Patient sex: F
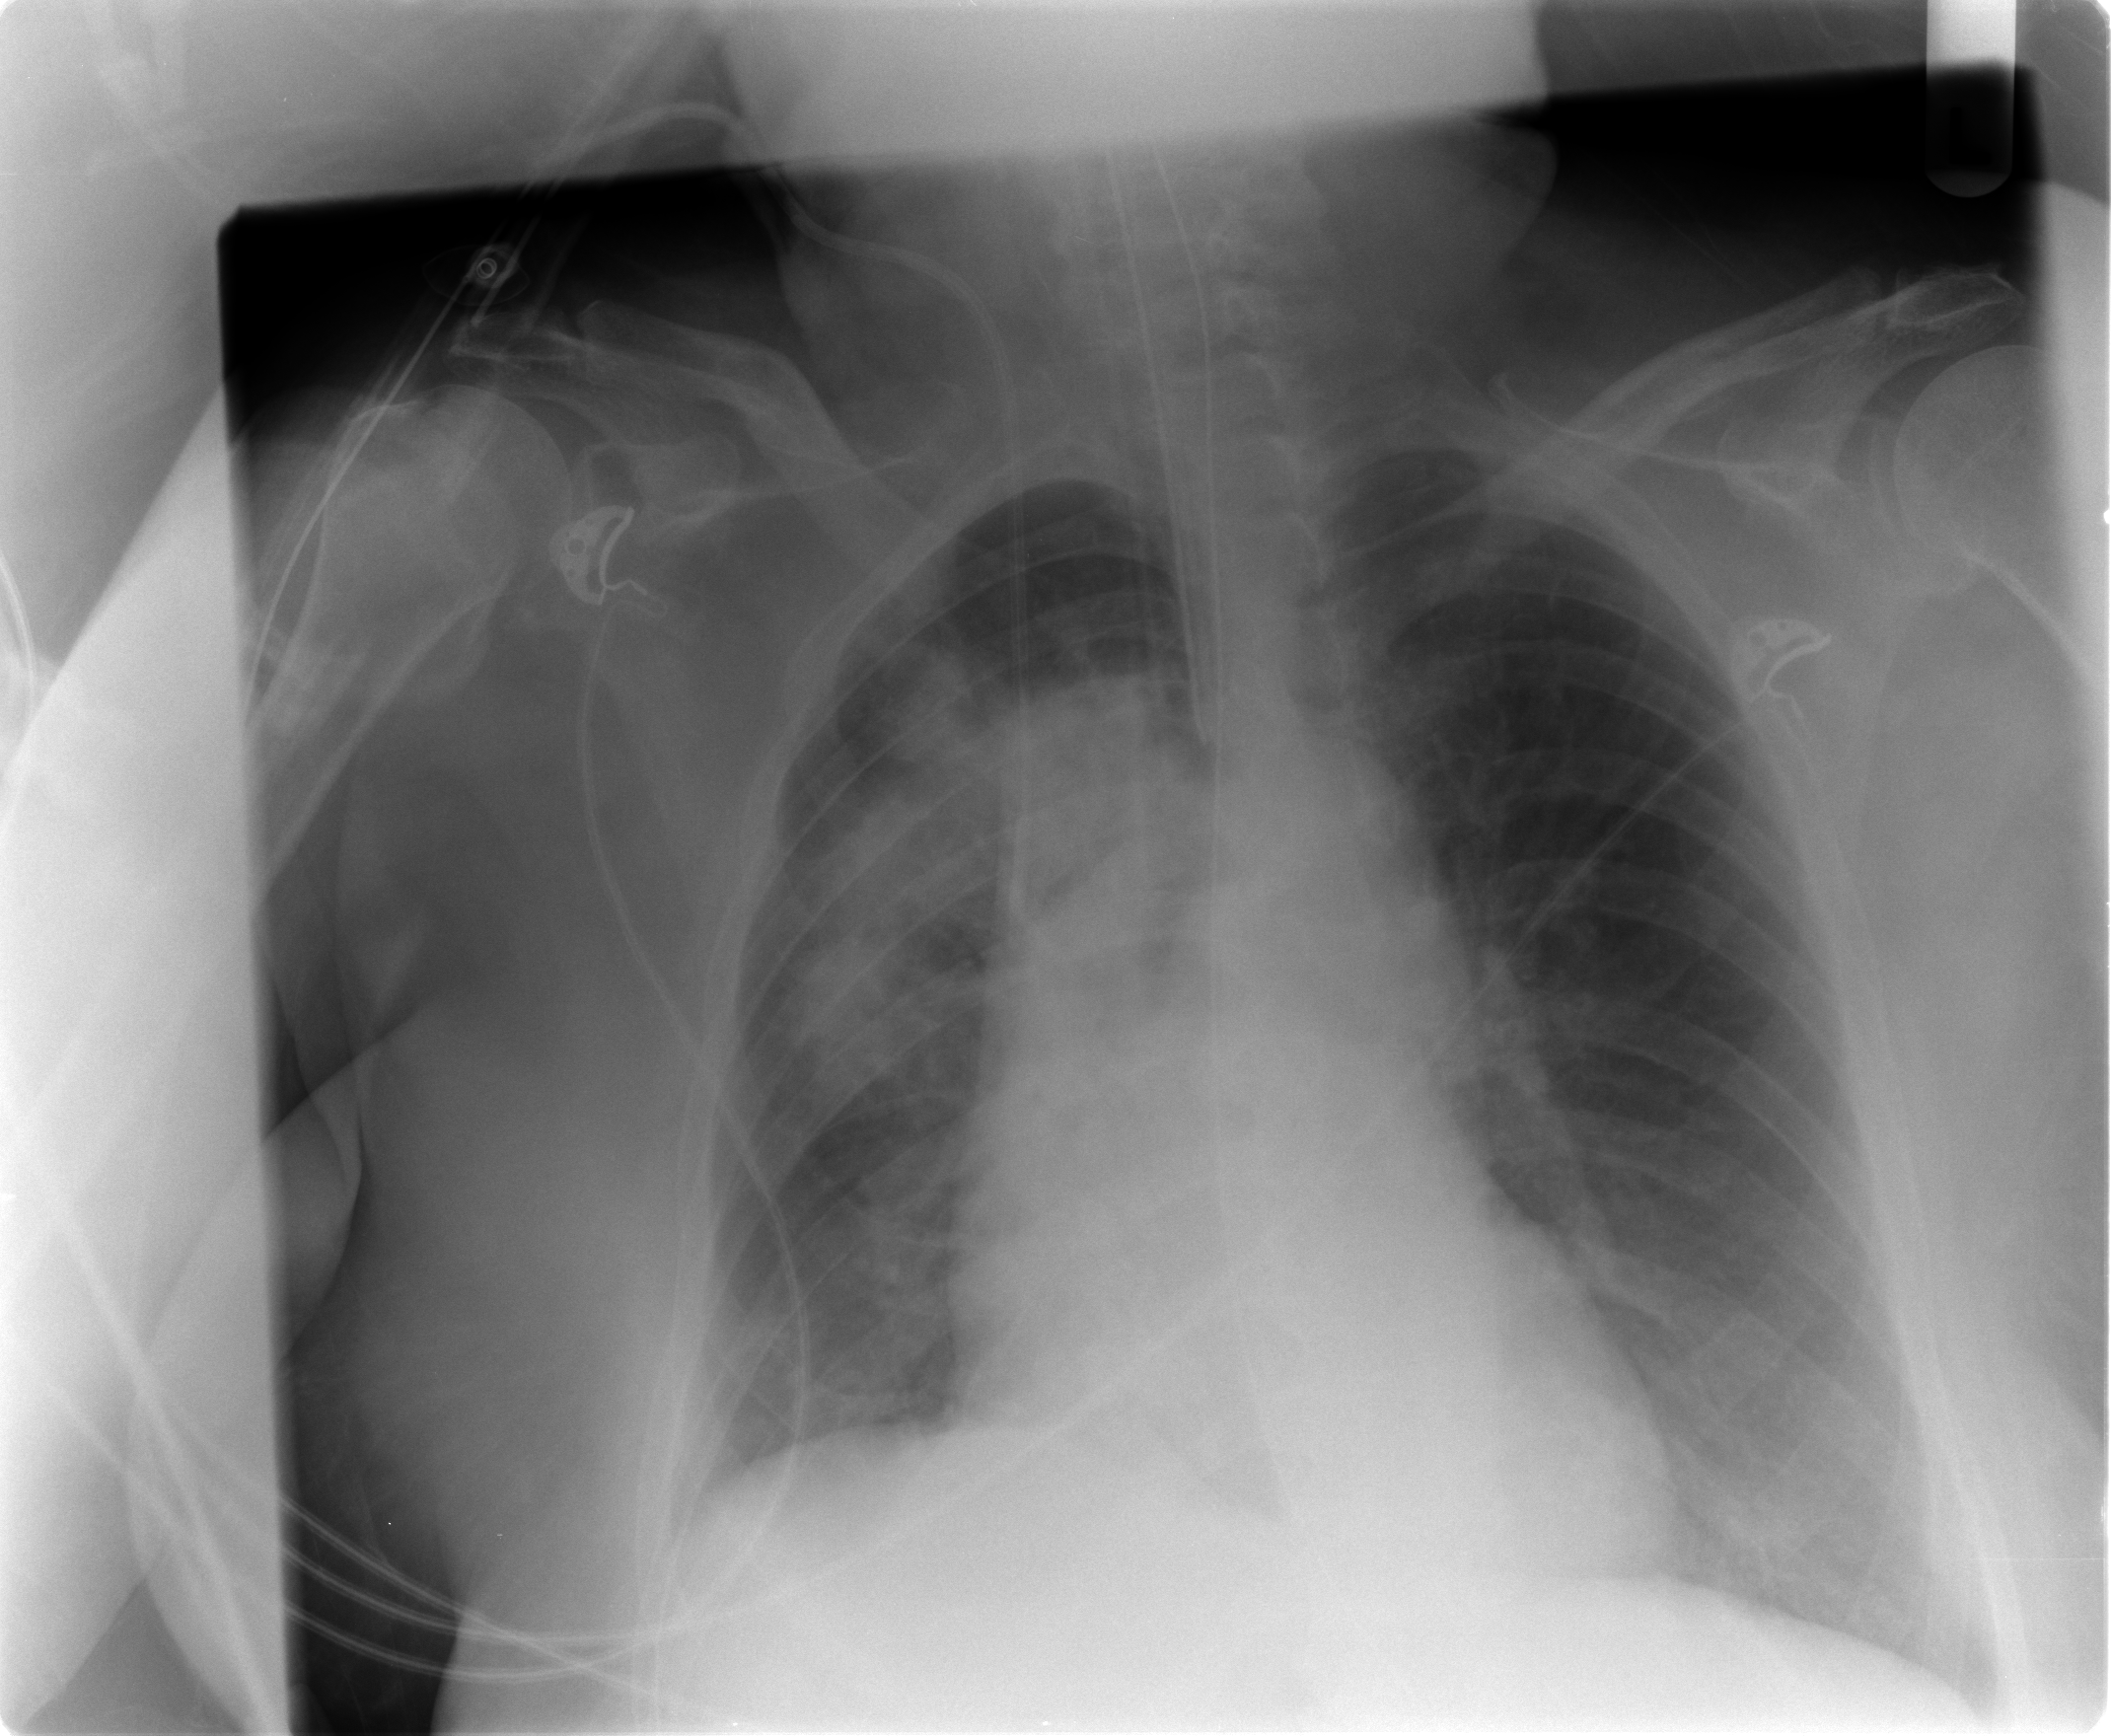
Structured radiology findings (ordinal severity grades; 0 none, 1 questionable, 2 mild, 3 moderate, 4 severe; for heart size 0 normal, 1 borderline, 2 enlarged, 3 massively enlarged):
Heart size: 0
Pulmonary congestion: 0
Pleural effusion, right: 0
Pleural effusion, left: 0
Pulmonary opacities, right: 3
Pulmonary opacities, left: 1
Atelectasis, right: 0
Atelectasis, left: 0